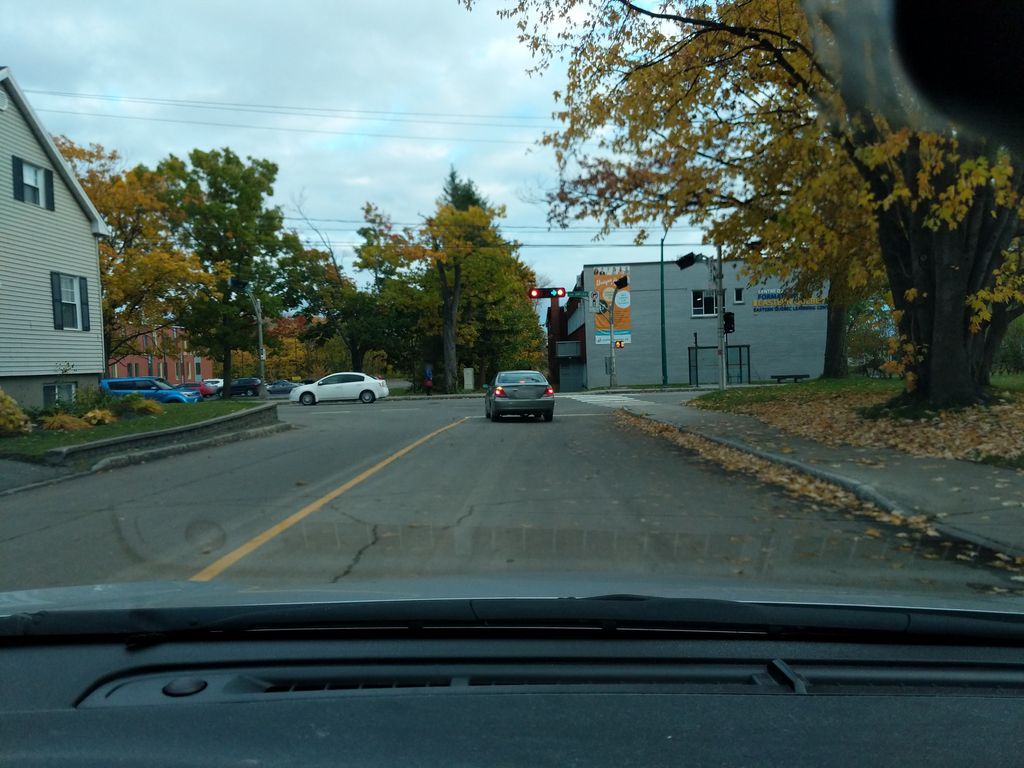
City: quebec_city